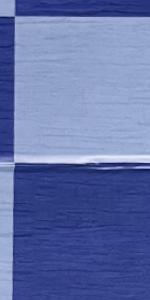
Label: Empty